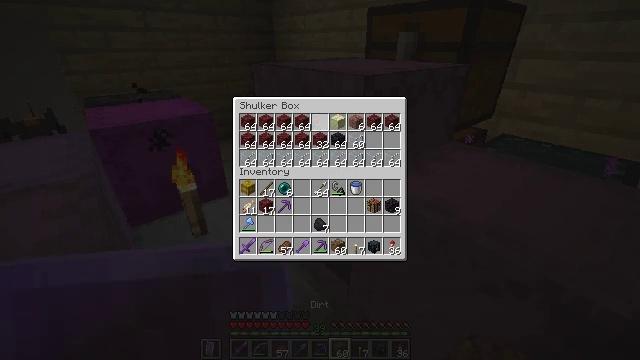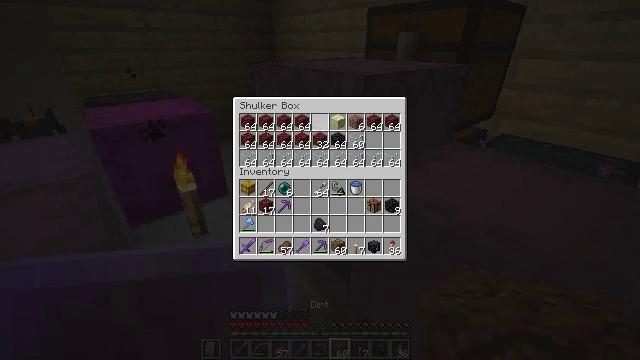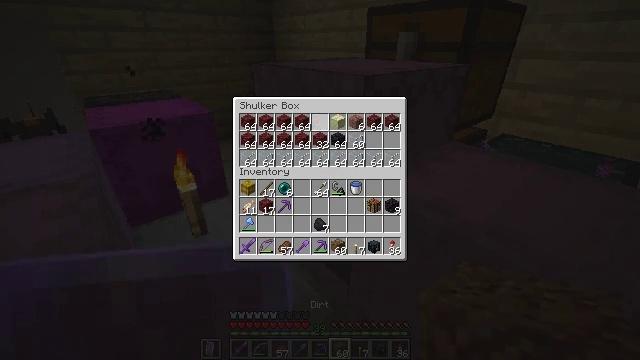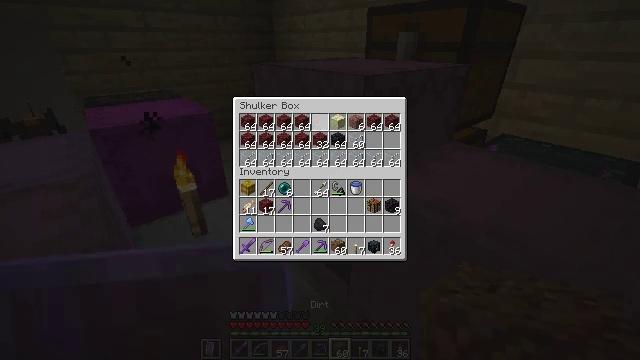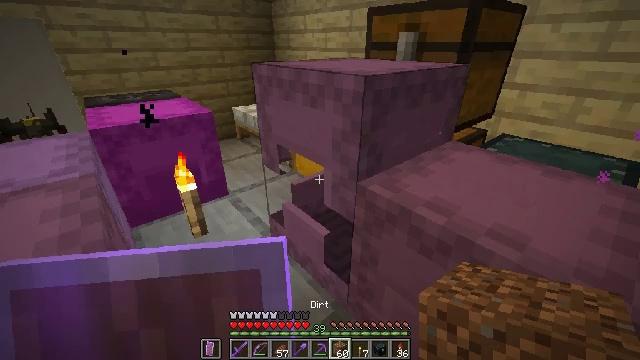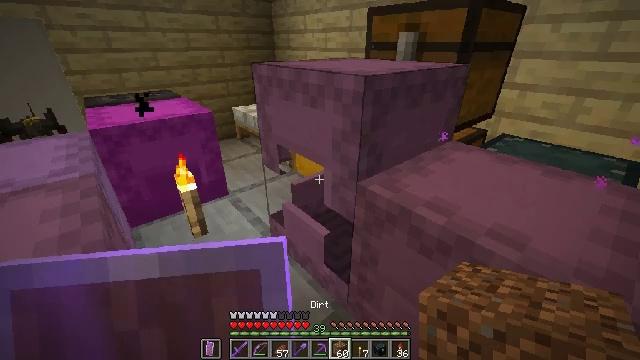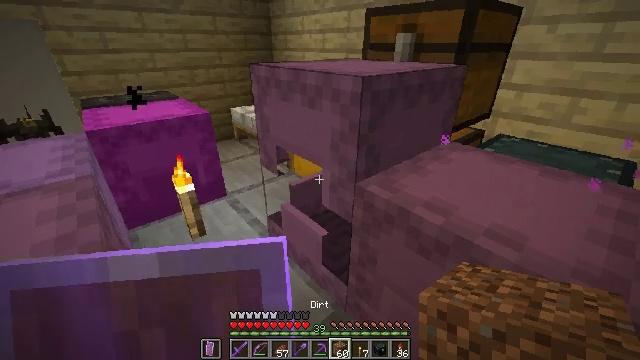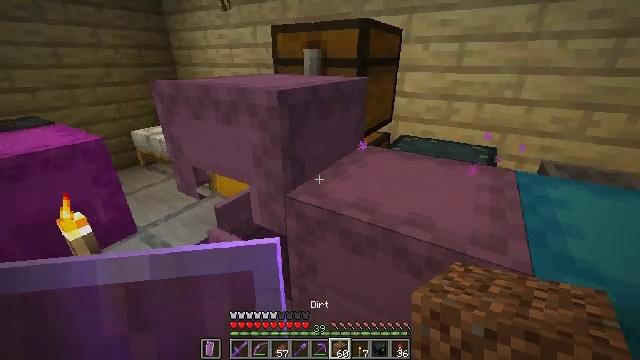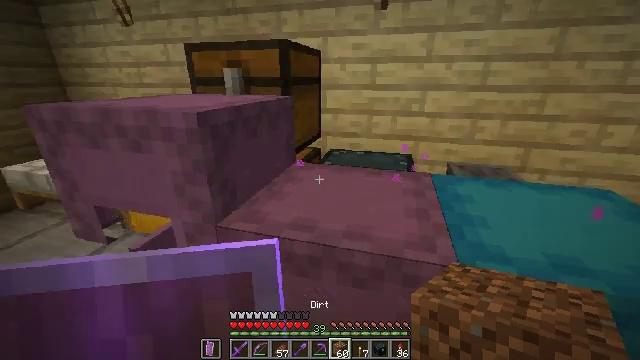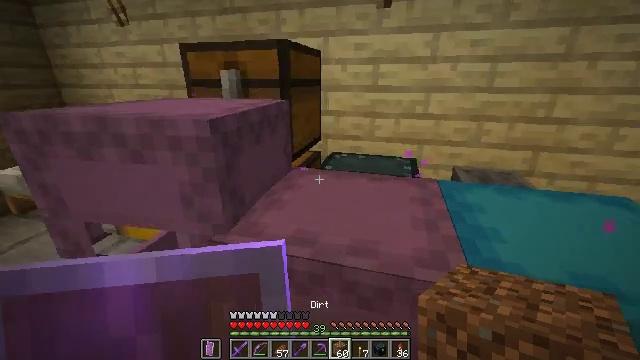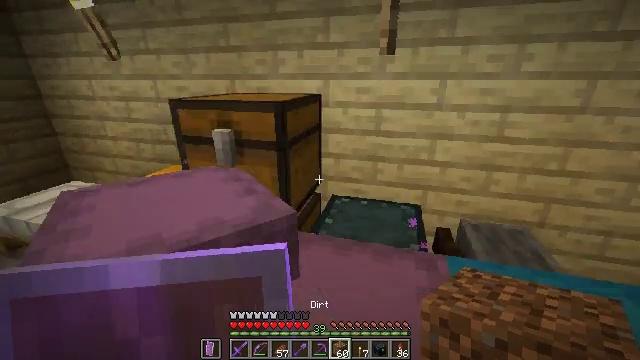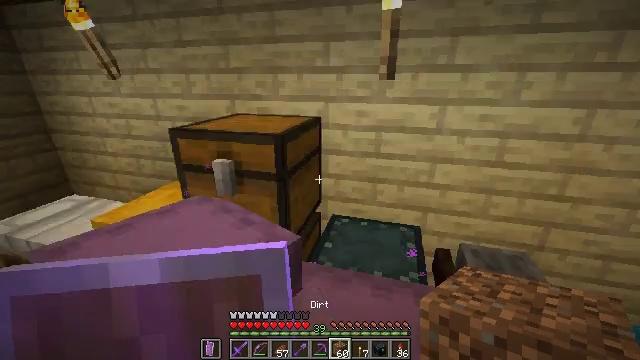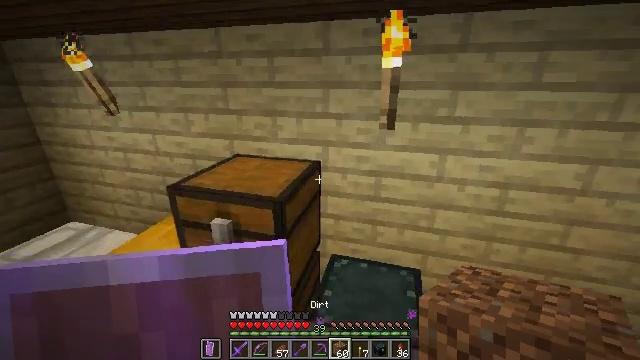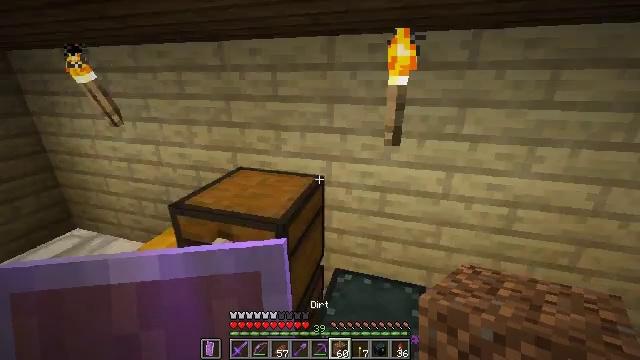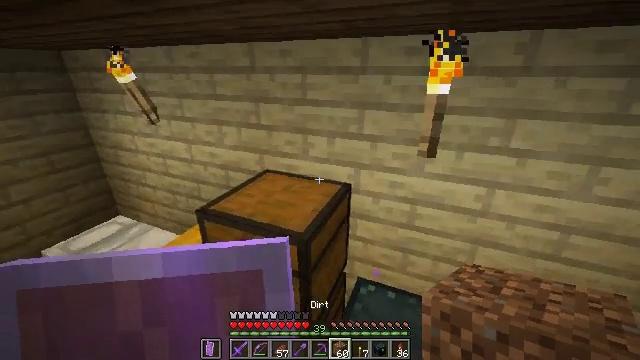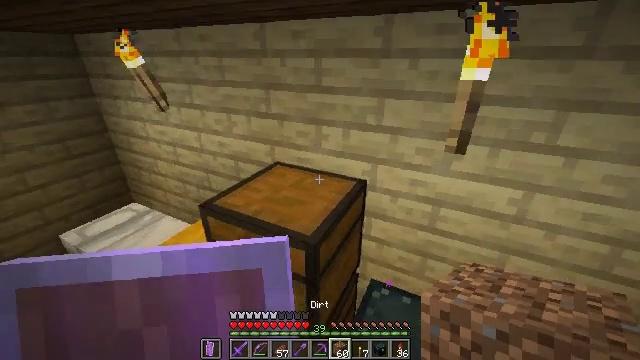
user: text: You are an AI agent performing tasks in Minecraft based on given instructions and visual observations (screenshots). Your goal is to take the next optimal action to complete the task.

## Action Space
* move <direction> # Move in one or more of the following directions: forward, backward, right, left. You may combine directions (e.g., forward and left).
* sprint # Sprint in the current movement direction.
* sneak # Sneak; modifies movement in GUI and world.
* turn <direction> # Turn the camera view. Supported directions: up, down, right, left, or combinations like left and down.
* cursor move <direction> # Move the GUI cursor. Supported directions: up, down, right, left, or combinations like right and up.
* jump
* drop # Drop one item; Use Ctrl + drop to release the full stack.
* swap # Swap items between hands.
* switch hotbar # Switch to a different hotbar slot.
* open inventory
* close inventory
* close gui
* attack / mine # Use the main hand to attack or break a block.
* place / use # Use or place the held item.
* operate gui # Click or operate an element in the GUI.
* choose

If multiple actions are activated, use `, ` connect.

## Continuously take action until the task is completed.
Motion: motion action
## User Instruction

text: Turn sand into glass in the furnace.
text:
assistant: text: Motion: no_op
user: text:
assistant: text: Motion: no_op
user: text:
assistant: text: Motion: no_op
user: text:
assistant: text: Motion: no_op
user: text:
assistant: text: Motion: no_op
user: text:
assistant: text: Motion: no_op
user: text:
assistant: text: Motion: turn right and up
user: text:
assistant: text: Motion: move forward, turn right and up
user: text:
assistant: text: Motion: move forward
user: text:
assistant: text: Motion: move forward, jump
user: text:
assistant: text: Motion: move forward, jump
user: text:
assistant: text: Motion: move forward, jump
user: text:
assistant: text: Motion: move forward, jump
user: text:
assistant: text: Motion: move forward, turn left and down, jump
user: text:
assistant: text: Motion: move forward, turn left and down
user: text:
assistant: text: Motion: move forward, turn left
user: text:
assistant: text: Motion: no_op
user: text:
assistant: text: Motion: turn down
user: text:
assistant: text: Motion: turn down
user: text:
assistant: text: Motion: turn down
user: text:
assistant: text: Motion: no_op
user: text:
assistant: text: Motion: no_op
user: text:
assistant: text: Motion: use / place
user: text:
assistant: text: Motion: use / place
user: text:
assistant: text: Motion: use / place
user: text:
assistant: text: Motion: no_op
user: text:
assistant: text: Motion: no_op
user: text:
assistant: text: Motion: no_op
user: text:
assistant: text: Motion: no_op
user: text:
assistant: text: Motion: no_op